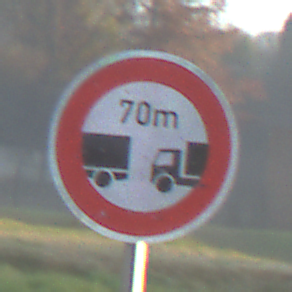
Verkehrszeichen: VerbotUnterschreitenMindestabstand
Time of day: SunriseSunset
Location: Outdoor (Nature)
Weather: Clear
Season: NotSpecified
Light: Natural